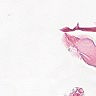
Metastatic tissue present: no